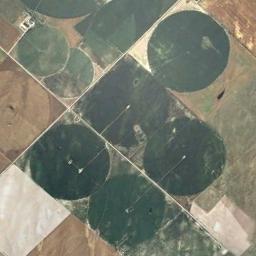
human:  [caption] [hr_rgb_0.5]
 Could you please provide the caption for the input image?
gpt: Several neatly arranged circular green fields .

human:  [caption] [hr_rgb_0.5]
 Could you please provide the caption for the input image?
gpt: Several dark green circular farmlands are surrounded by some square farmlands .

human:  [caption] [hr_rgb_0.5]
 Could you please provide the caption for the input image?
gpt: The circular farmland on the left is green .

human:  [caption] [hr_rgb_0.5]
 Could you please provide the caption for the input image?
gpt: Some green circle farmland are in the bare land .

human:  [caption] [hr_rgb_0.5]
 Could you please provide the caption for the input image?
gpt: There are some green circular farmlands arranged neatly .